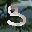
Label: 3